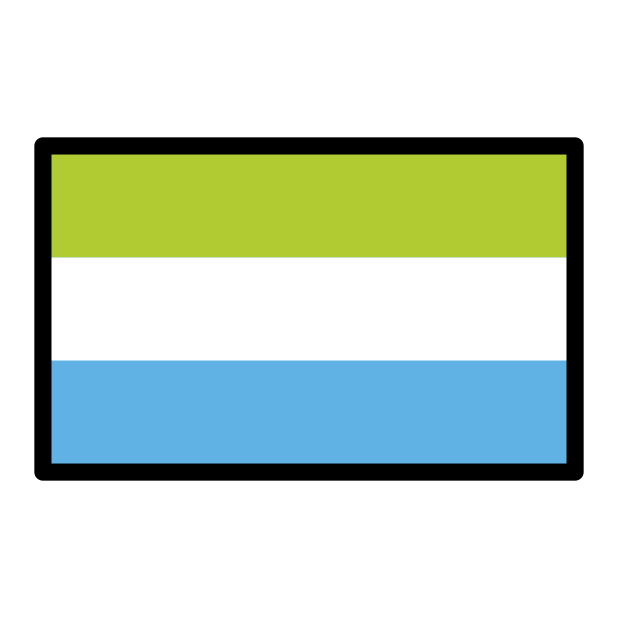
flag: Sierra Leone